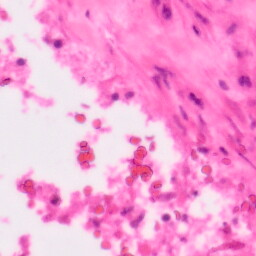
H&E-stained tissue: Colon